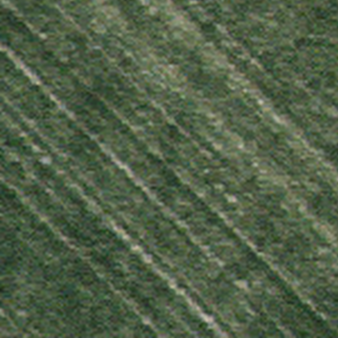
Label: other